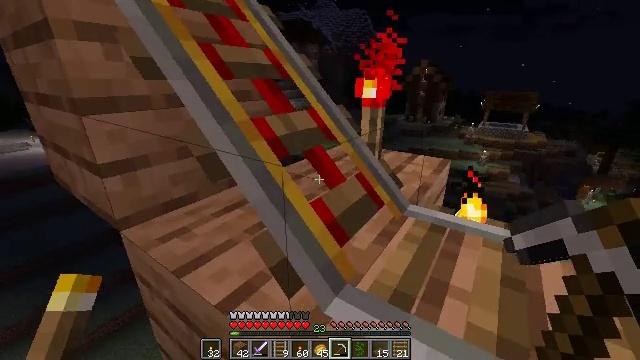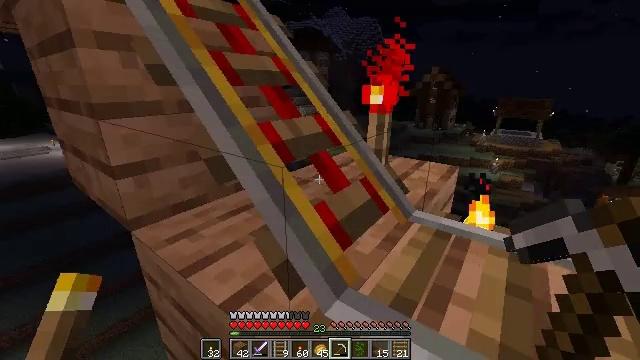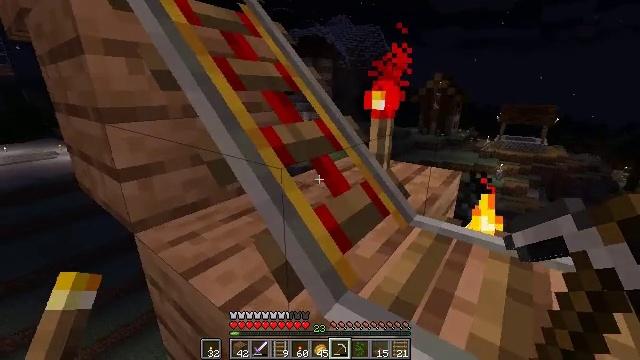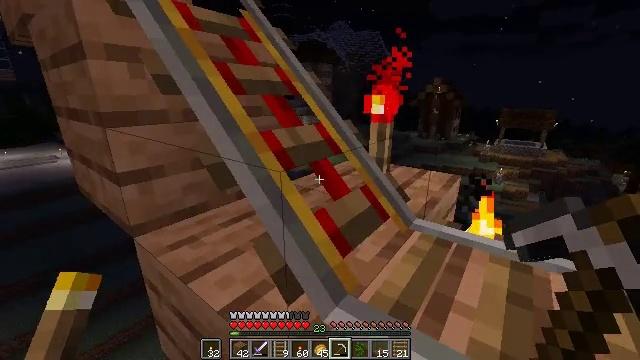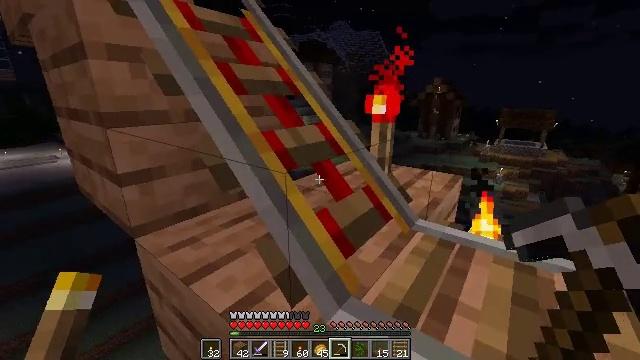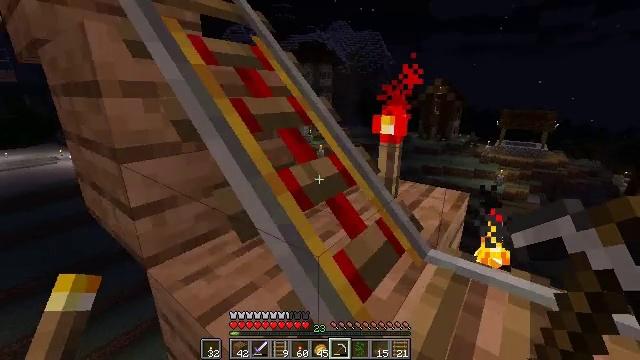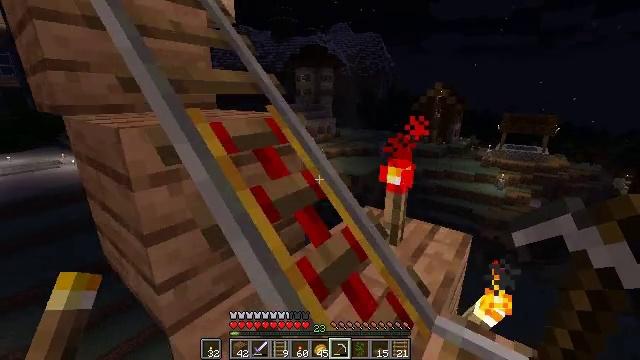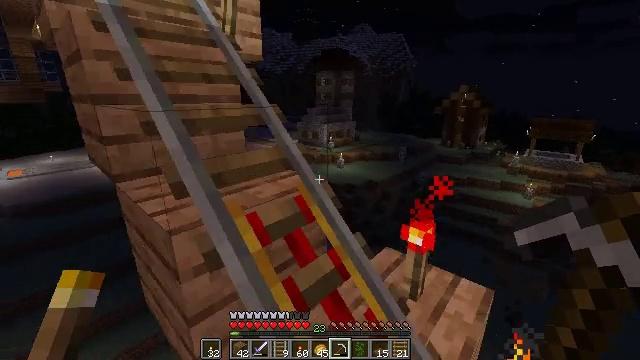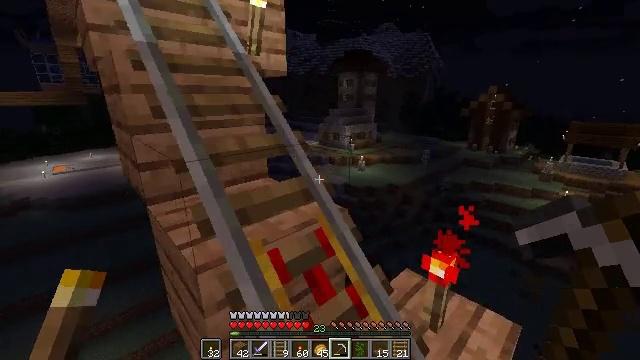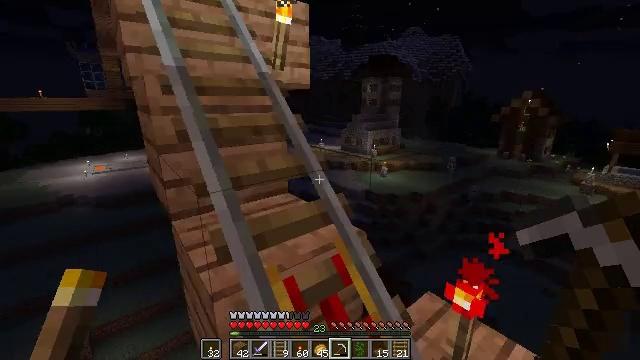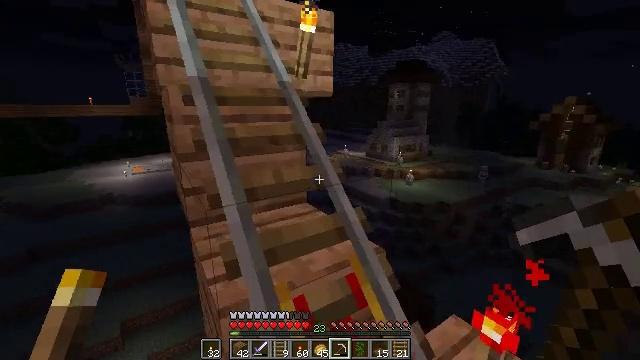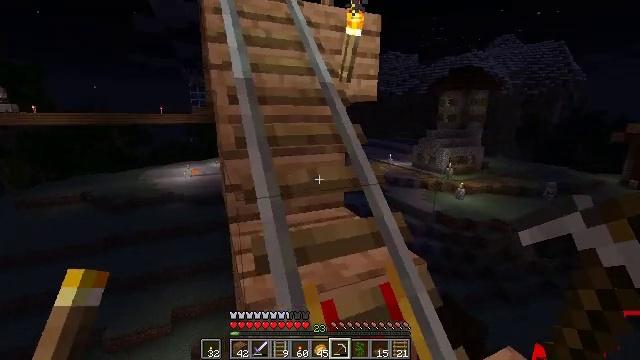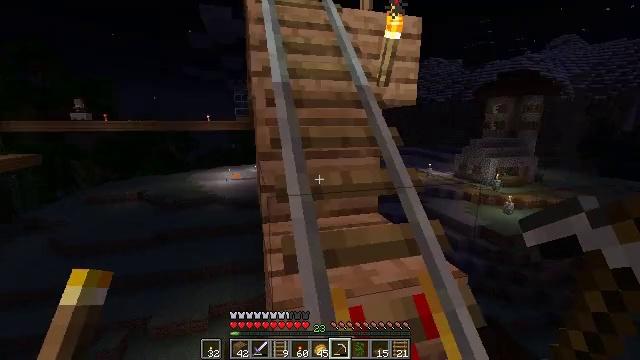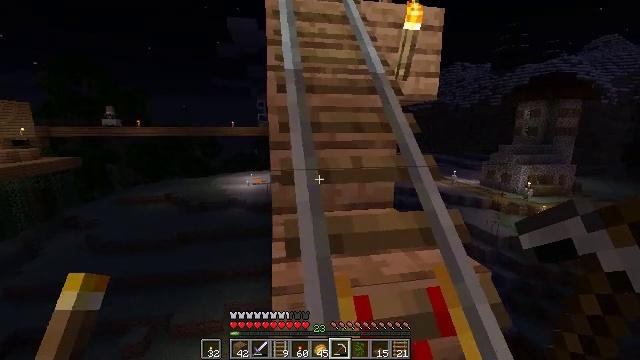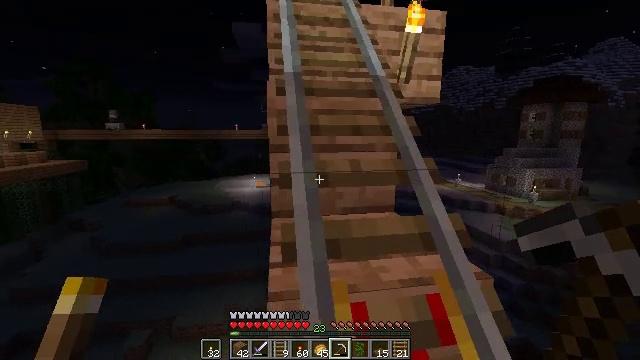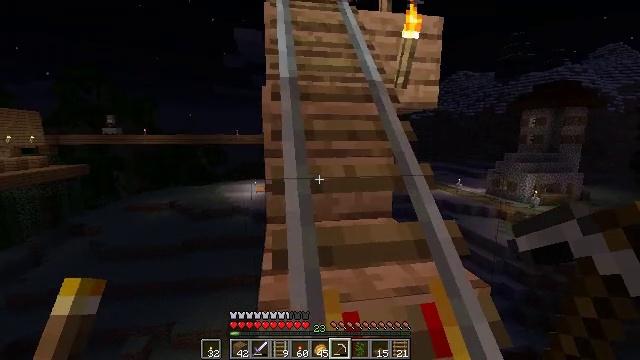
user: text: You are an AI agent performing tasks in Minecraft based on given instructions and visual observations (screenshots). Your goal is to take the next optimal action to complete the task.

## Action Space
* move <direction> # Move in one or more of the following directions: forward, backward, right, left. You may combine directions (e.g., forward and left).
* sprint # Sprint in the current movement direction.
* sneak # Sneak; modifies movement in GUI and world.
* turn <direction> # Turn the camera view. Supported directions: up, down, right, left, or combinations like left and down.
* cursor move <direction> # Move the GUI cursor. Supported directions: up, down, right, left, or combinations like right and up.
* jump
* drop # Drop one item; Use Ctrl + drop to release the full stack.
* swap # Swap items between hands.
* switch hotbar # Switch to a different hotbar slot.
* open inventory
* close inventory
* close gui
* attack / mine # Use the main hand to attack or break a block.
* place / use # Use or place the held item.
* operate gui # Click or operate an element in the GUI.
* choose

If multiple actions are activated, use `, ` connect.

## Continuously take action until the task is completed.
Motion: motion action
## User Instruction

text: Attack the spruce planks to recycle them.
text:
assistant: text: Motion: turn left and up
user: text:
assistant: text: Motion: turn up
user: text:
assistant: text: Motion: no_op
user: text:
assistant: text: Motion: move forward
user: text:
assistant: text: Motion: move forward, jump
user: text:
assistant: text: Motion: move forward and move right, jump
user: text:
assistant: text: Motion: move forward and move right, turn left, jump
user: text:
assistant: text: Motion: move forward and move right, turn left, jump
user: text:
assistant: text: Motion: move forward and move right, turn left, jump
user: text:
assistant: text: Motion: move right, turn left and up
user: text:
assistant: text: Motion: turn left and up
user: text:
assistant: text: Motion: turn left and up
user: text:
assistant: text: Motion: turn left and up
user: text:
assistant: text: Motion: no_op
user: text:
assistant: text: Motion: turn up
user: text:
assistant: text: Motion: no_op
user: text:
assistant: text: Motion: no_op
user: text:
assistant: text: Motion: no_op
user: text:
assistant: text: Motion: no_op
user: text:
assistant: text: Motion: no_op
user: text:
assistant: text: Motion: no_op
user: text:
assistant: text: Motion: no_op
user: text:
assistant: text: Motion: no_op
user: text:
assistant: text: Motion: no_op
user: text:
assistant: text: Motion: no_op
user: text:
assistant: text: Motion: no_op
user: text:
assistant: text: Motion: no_op
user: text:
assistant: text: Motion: no_op
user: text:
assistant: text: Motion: no_op
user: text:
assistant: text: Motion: no_op